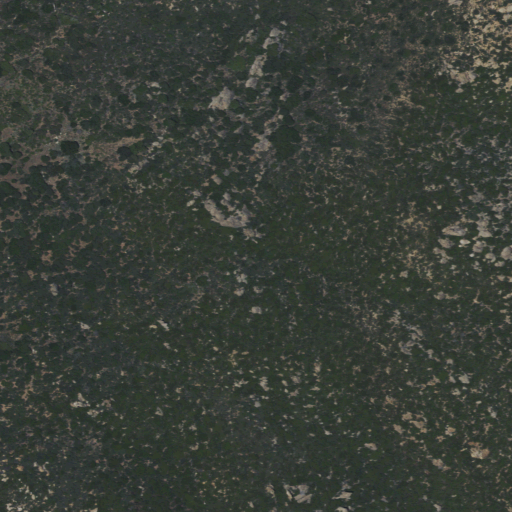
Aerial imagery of plain(s) in California named Little Desert containing evergreen forest and shrub